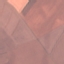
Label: AnnualCrop